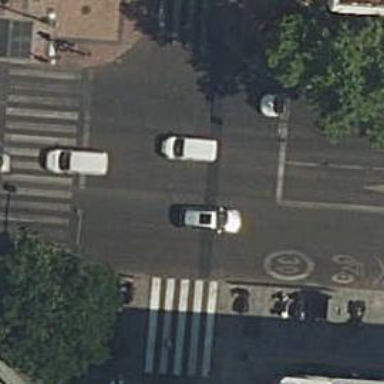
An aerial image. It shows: Asphalted primary highway with shared lane for cyclists.